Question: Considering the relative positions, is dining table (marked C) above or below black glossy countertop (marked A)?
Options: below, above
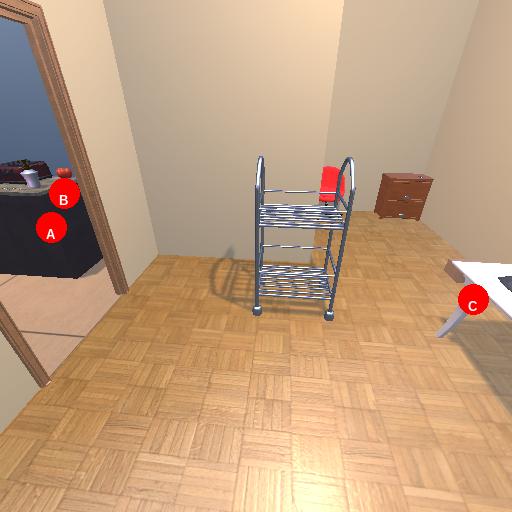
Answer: below